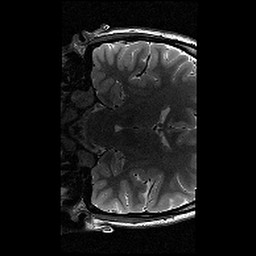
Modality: T2w
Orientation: coronal
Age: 13
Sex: female
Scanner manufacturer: siemens
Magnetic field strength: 3 T
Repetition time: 9.23 s
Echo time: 0.067 s